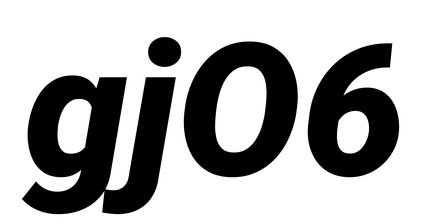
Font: Roboto-Italic_Black_Italic